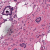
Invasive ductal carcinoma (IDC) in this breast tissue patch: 1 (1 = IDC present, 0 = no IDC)